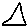
Label: triangle